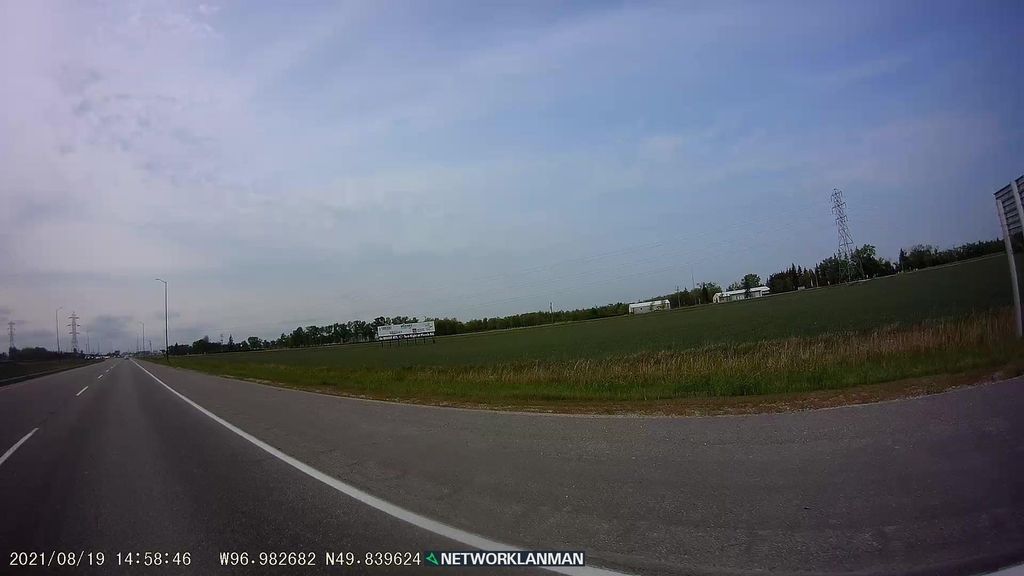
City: winnipeg